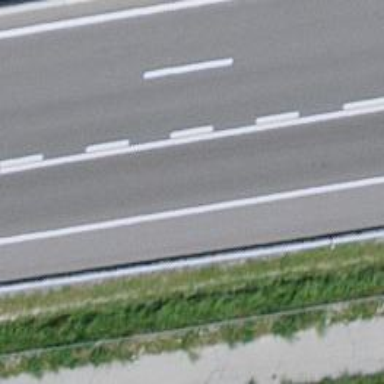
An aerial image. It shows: Asphalt motorway link.